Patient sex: F
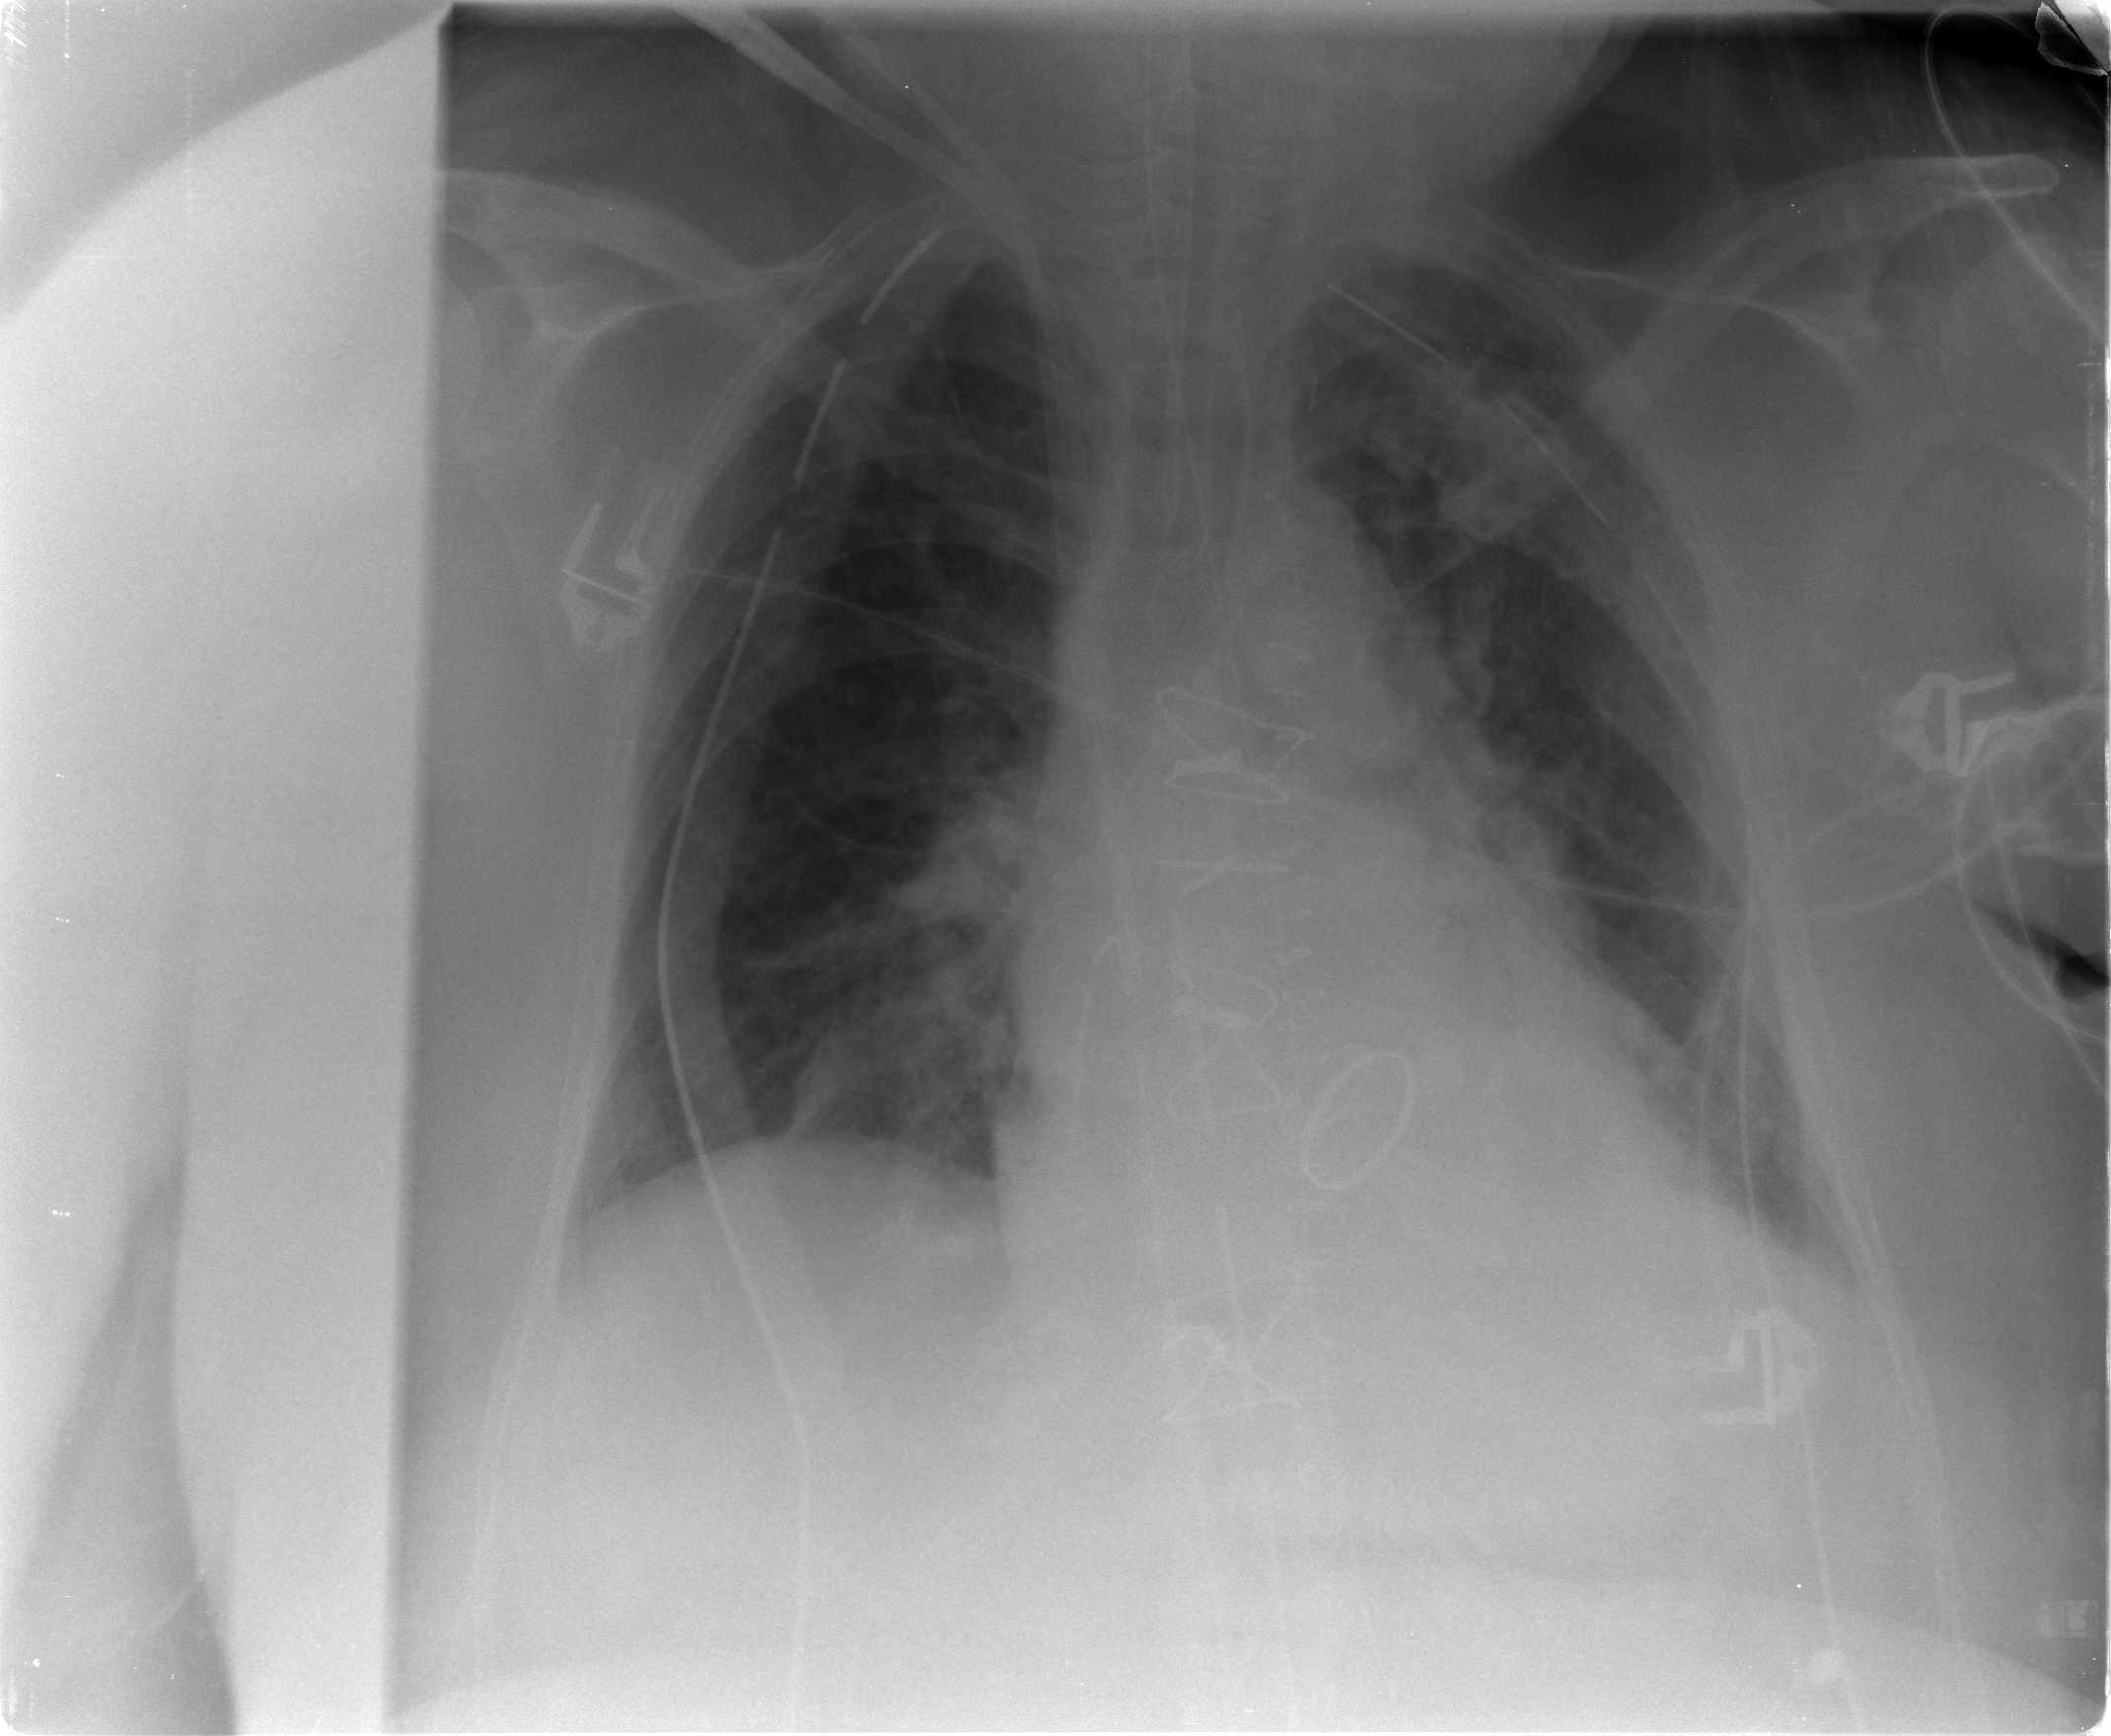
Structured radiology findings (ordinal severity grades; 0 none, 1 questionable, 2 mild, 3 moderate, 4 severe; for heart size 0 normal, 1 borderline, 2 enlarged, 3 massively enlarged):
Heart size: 0
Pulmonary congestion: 2
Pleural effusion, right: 0
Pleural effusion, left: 0
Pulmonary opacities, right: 0
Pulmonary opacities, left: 0
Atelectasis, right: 0
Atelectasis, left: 2